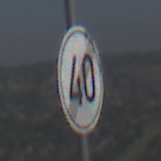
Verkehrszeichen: EndeGeschwindigkeit40
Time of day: Midday
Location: Outdoor (Nature)
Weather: PartlyCloudy
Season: NotSpecified
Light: Natural